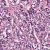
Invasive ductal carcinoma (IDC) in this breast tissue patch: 1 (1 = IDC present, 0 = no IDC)